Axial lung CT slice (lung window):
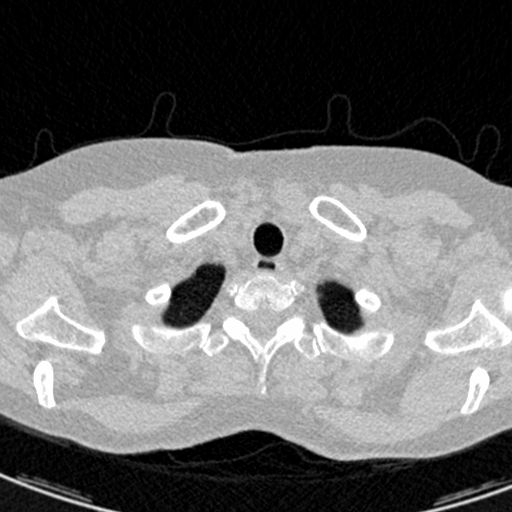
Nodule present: no